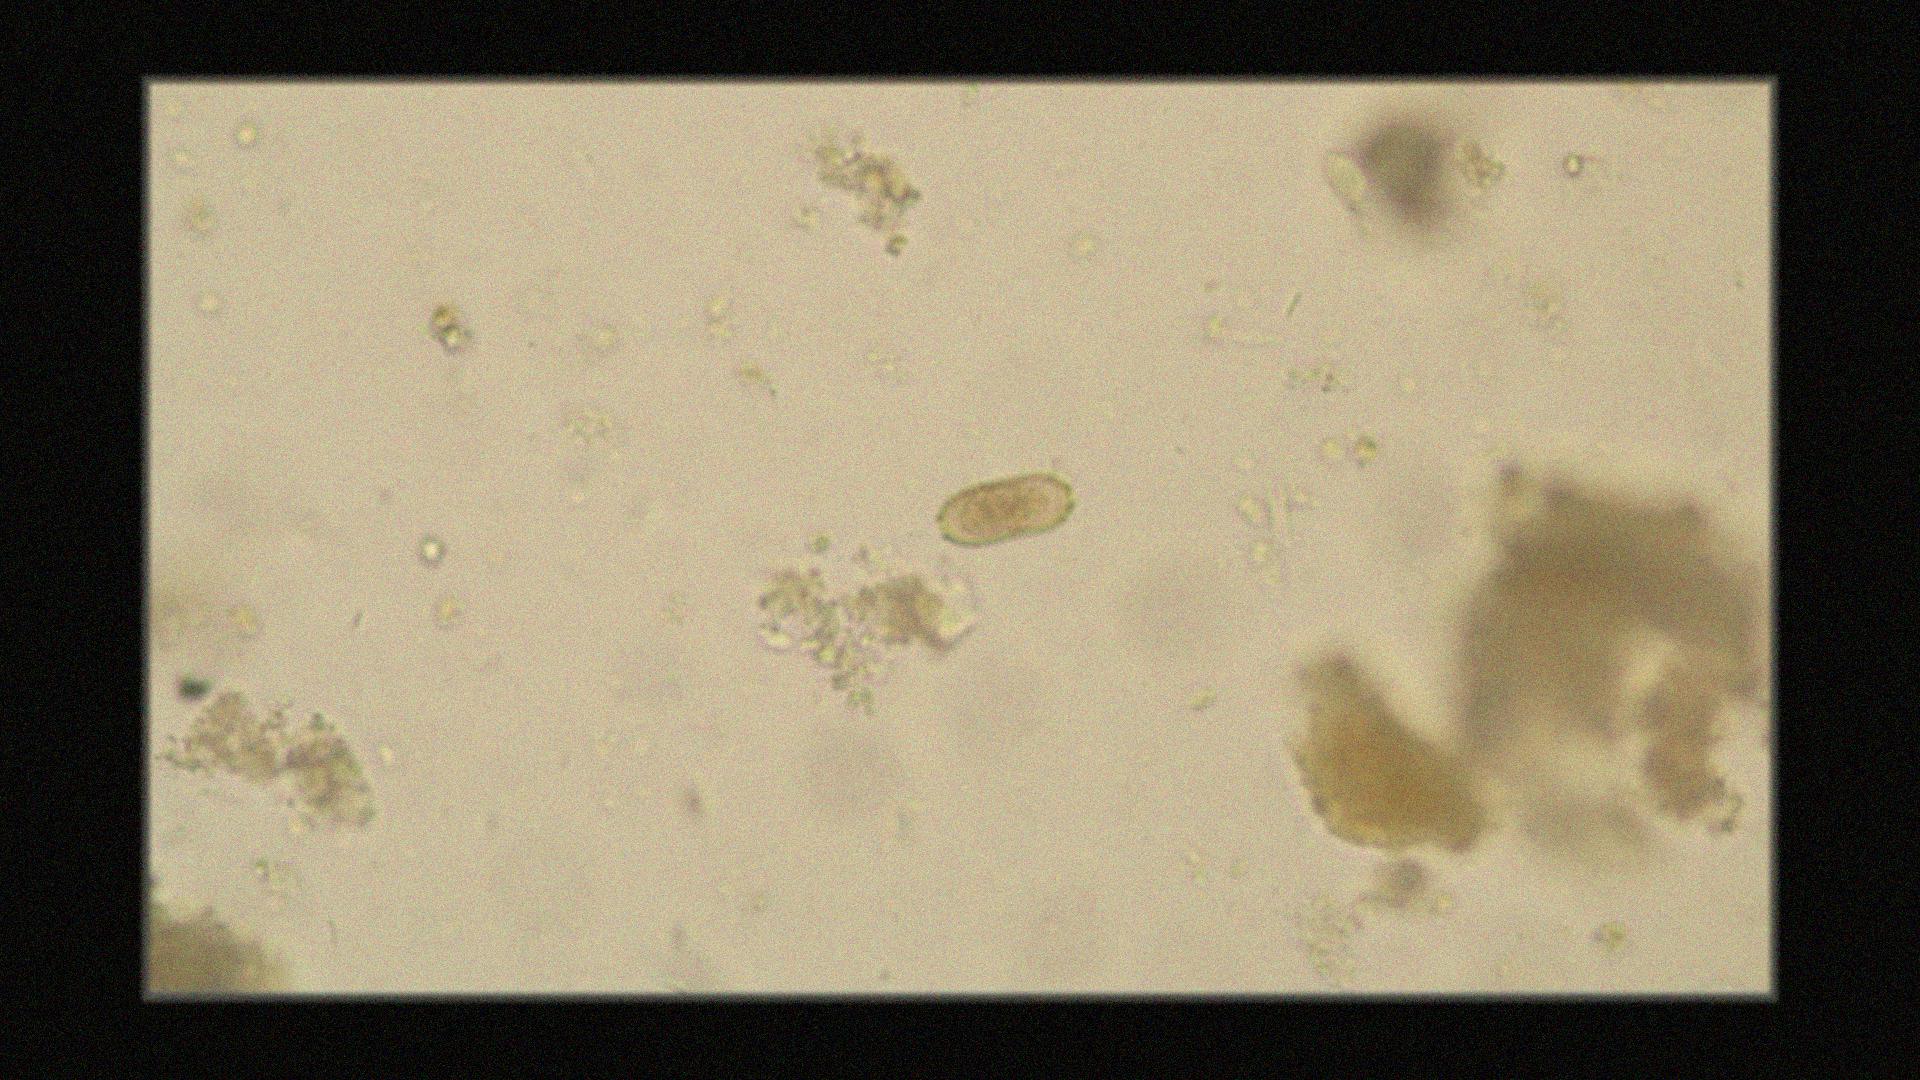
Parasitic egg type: Capillaria philippinensis